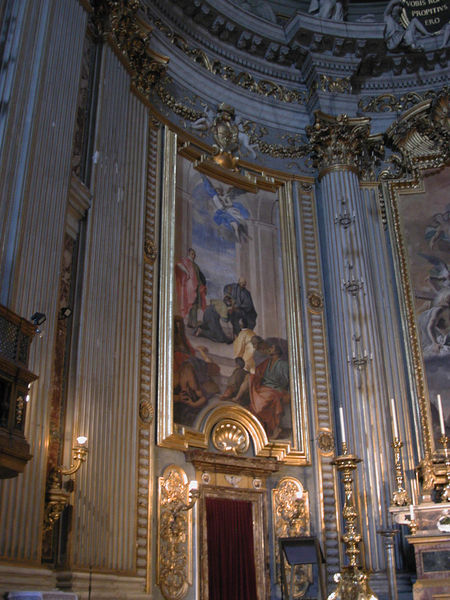
Titel: Ignatius-Kirche (Ignatius von Loyola) mit Deckenmalerei
Künstler: Orazio Grassi
Standort:  ()
Schlagwörter: flügel, gemälde, weiß, ausschnitt, frankreich, lampe, lampen, licht, raum, säule, säulen, tür, rot, schloss, malerei, wand, architektur, barock, rahmen, bild, innenraum, vorhang, kirche, gold, decke, girlande, engel, kanneliert, ranken, bogen, saal, kuppel, detail, ornamente, verzierung, wandgemälde, wandmalerei, kerze, streifen, kerzen, leuchter, stuck, durchgang, innenansicht, tor, foto, vergoldet, altar, kapitelle, photo, fries, kerzenständer, kerzenhalter, kerzenleuchter, kanzel, simse, altarraum, apsis, ständer, muschel, fresko, einblick, fresco, armleuchter, lisenen, apotheose, propheten, gür, arcjhitektur